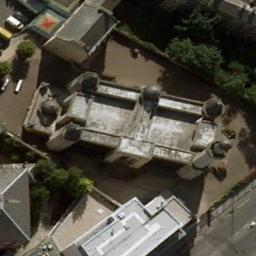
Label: church